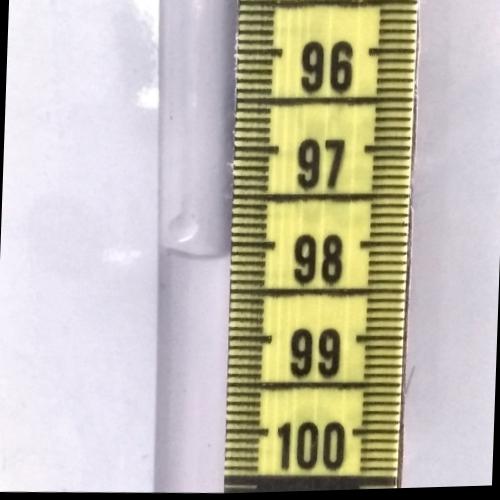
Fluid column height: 98.1 cm